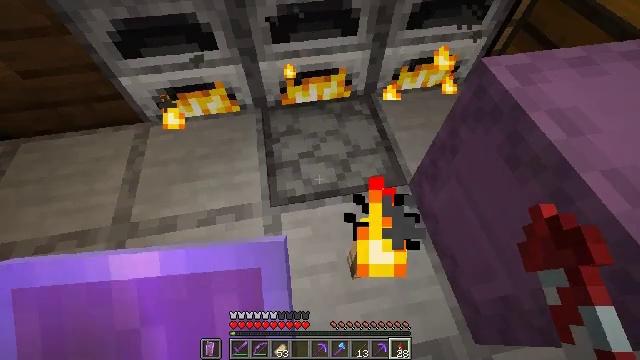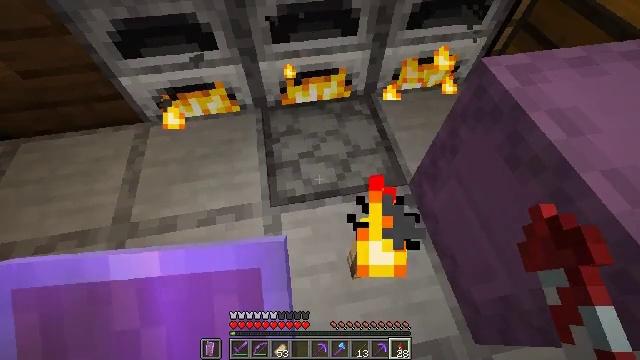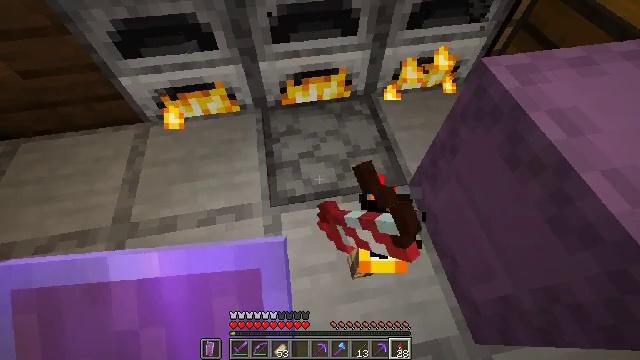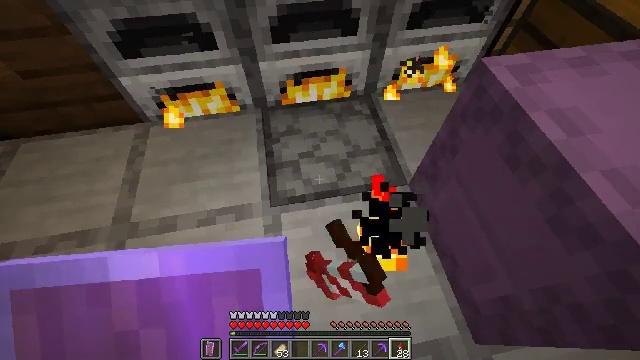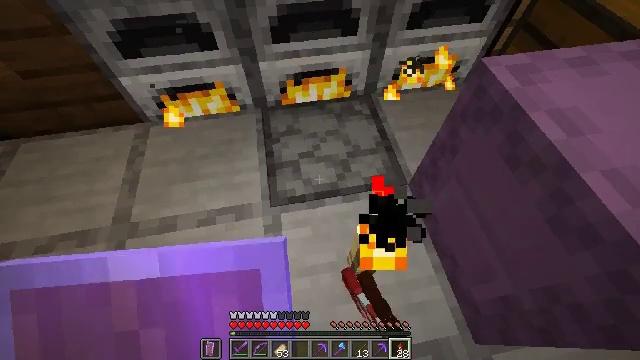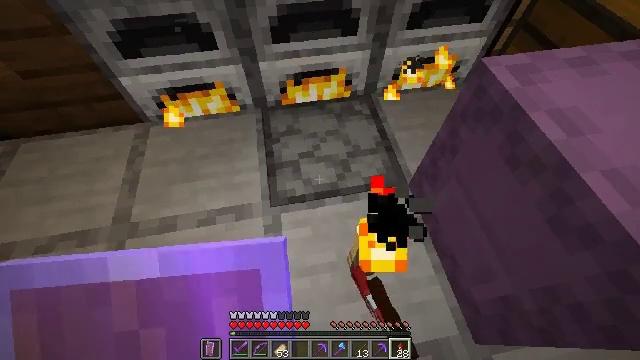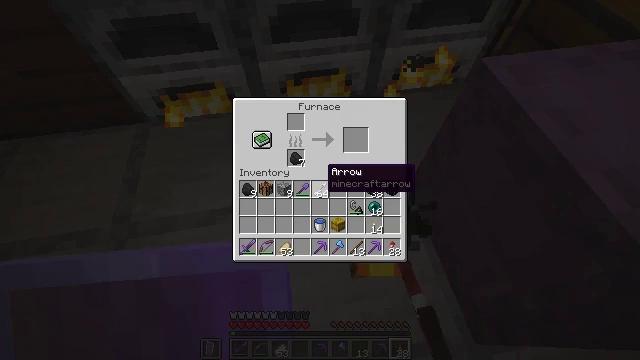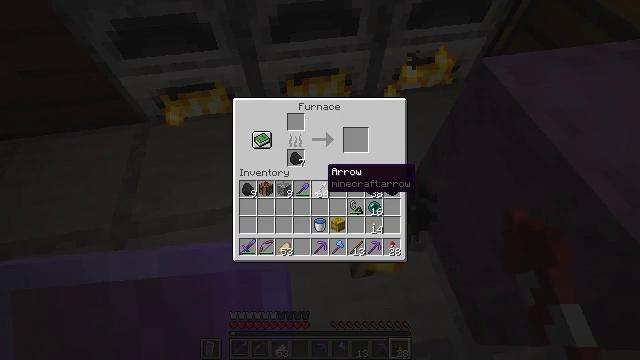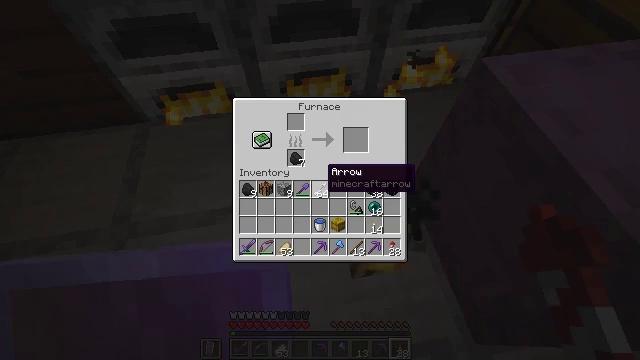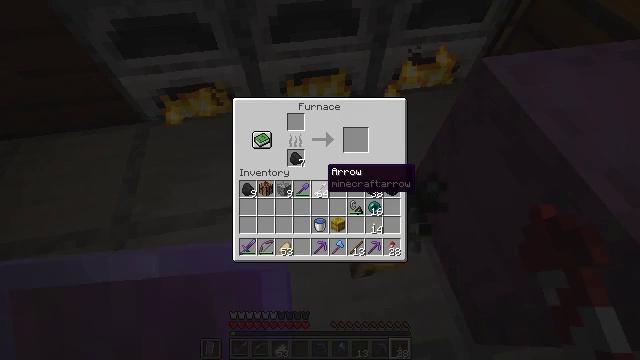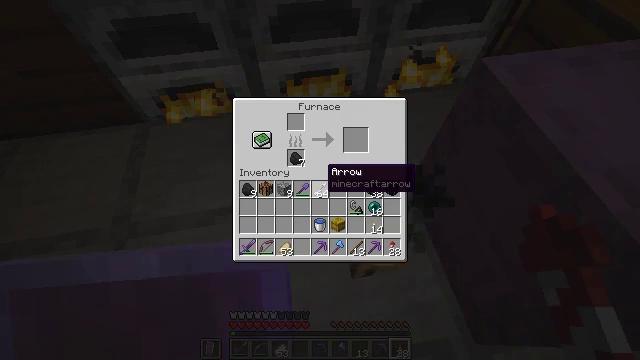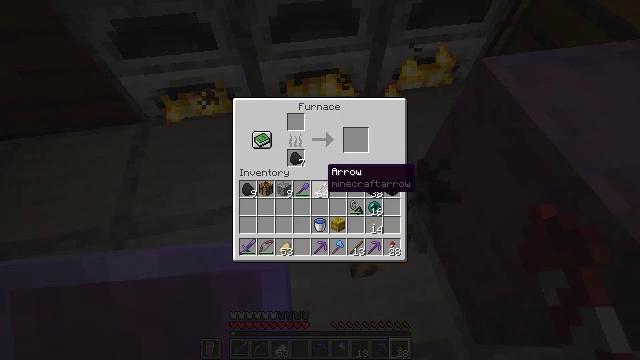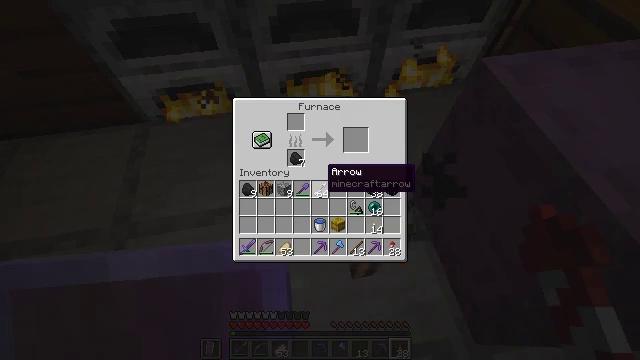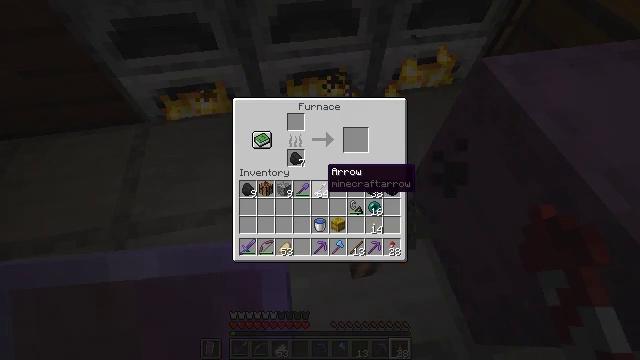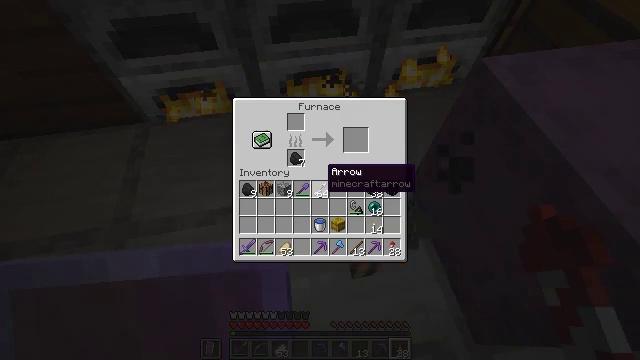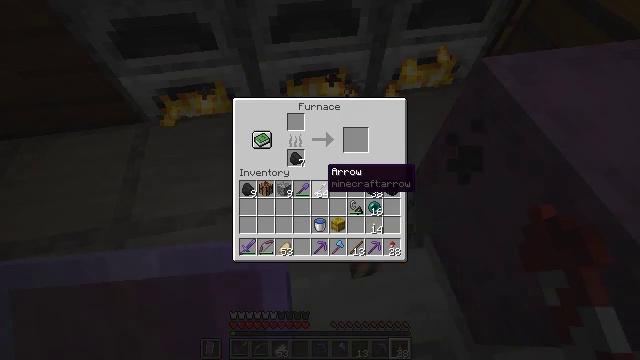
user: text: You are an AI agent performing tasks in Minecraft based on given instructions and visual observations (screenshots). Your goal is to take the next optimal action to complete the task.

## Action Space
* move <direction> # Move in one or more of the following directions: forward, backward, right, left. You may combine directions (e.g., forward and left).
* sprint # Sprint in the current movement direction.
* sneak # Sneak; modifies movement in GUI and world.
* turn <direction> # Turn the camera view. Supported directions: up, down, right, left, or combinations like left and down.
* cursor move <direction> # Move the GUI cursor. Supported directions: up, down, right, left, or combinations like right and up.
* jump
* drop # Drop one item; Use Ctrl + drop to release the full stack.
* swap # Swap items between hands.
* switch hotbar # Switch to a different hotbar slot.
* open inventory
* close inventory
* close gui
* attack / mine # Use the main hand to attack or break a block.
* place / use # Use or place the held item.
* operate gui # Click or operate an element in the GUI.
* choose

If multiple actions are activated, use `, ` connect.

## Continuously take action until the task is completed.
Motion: motion action
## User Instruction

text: Break the white shulker box to collect it.
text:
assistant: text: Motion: use / place
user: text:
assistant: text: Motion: use / place
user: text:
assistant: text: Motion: use / place
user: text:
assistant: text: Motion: no_op
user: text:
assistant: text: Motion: no_op
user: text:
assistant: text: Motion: no_op
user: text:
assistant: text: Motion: no_op
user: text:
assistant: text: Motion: no_op
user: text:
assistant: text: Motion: no_op
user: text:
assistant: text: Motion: no_op
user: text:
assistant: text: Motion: no_op
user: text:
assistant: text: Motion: no_op
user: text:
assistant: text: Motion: no_op
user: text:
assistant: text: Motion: no_op
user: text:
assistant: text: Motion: no_op
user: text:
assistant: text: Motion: no_op
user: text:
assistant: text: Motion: no_op
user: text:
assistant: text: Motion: no_op
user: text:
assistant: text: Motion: turn left and up
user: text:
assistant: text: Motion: turn left and up
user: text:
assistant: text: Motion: turn left and up
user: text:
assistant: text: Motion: turn up
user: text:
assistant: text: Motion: turn up
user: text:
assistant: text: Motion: no_op
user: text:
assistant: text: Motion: no_op
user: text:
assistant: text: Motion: turn up
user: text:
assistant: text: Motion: turn up
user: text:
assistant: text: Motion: no_op
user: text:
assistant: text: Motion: use / place
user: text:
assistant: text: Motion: use / place